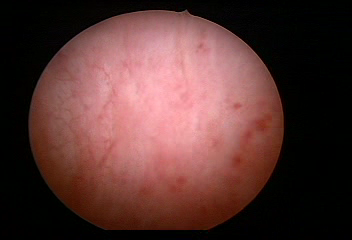
Modality: WLC
Class: Normal mucosa
Bladder cancer association: No